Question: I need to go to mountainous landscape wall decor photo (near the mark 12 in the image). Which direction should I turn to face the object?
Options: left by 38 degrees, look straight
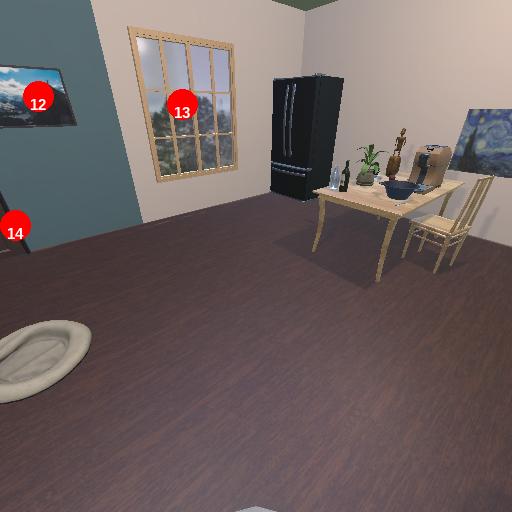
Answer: left by 38 degrees